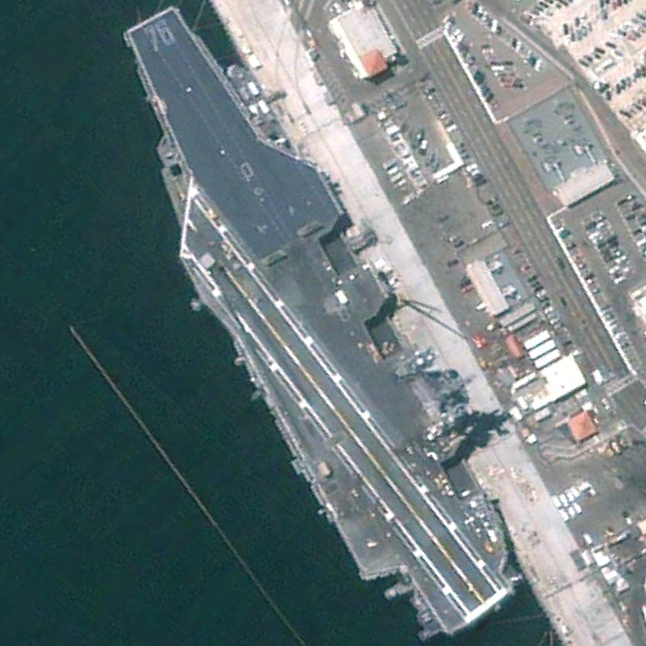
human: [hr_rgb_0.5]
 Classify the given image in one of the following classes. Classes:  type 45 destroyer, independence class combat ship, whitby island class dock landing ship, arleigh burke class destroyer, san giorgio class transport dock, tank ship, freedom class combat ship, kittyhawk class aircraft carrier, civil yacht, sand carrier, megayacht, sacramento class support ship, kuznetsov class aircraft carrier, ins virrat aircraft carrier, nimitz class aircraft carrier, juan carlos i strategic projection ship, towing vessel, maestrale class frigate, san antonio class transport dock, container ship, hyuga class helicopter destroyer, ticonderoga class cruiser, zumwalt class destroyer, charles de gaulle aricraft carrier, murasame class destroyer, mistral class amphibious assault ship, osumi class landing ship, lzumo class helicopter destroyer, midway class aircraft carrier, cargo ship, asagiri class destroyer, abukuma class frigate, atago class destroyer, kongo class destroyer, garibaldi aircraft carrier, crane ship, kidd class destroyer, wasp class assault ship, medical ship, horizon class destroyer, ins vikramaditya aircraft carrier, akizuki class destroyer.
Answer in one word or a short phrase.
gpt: Nimitz class aircraft carrier